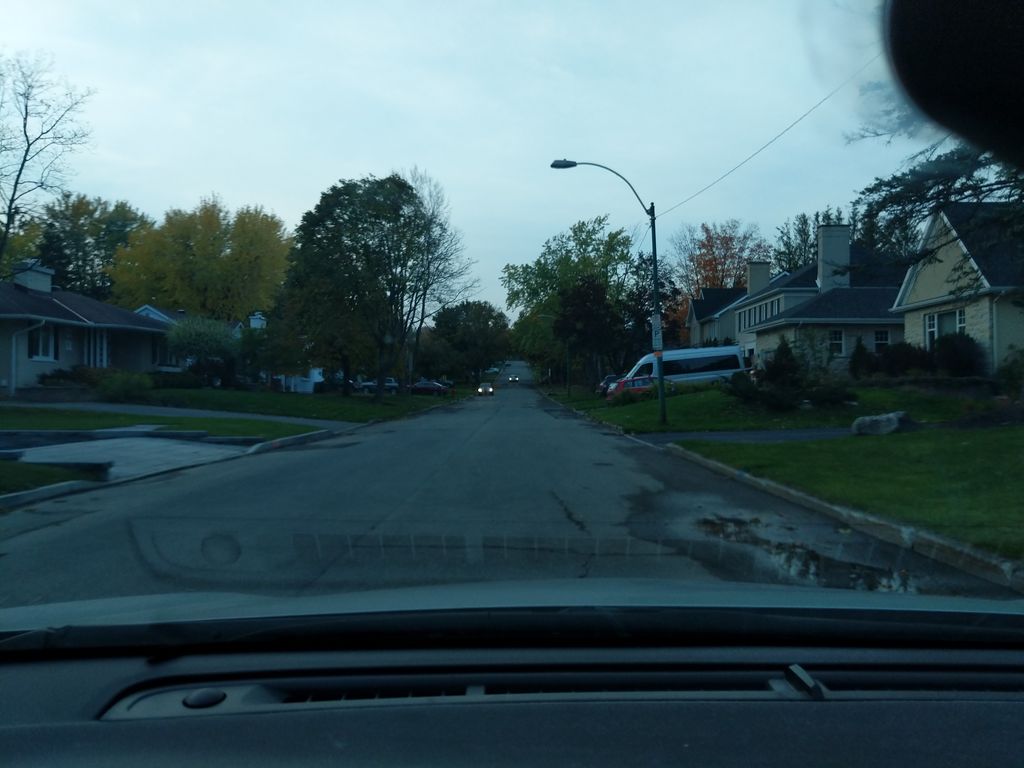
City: quebec_city